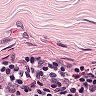
Metastatic tissue present: no